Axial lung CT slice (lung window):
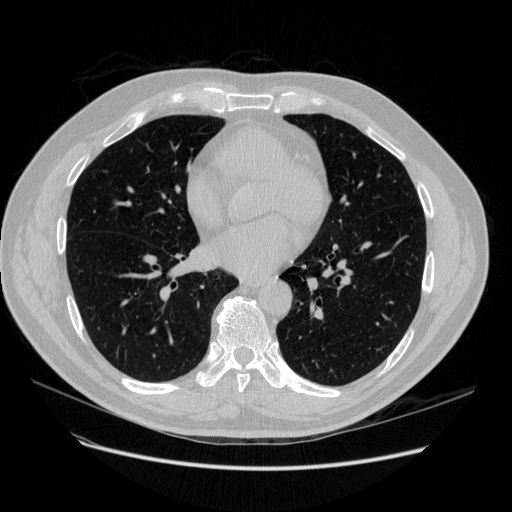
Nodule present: no